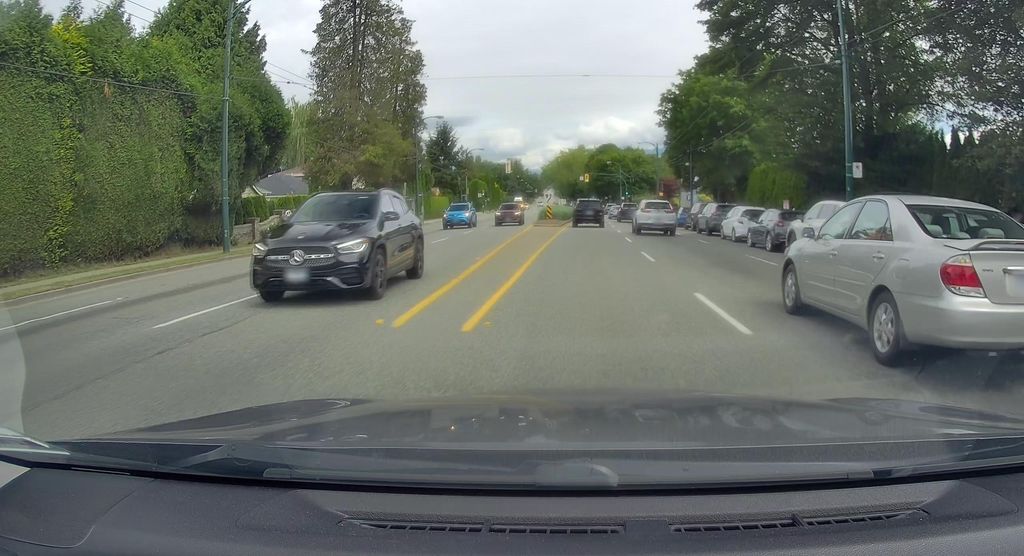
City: vancouver